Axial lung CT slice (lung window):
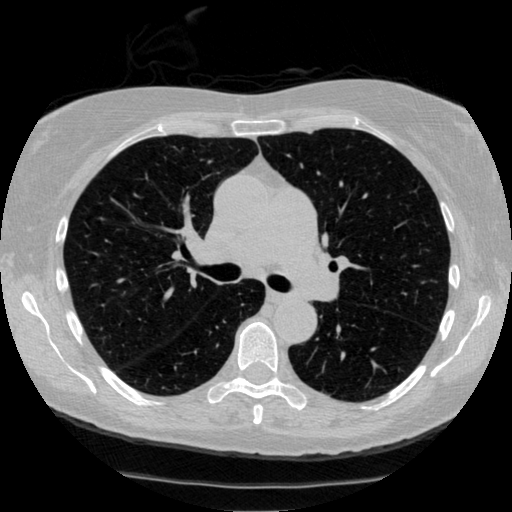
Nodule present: no